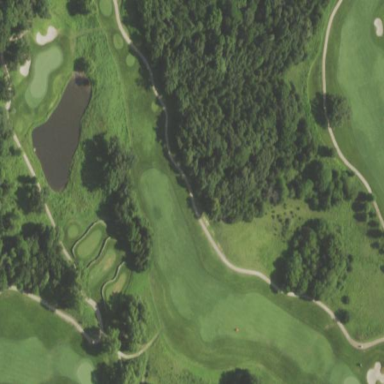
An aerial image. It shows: Rough area on grassy golf course.